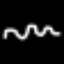
Label: squiggle